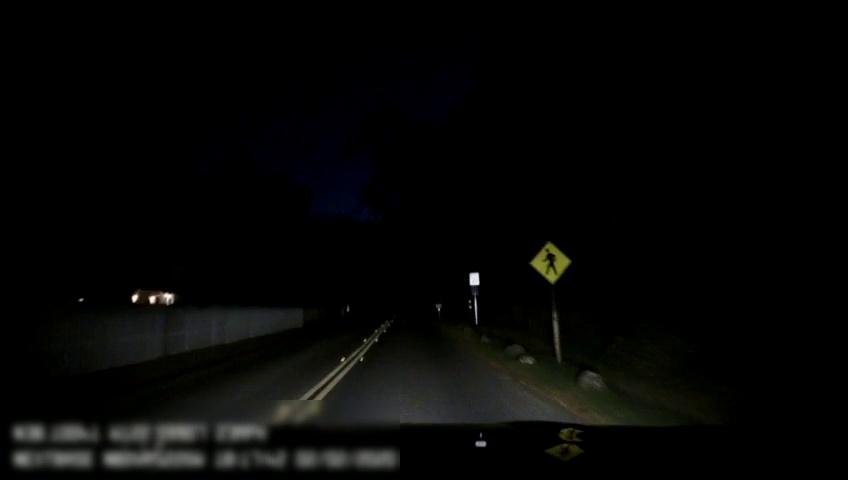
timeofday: Night
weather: Other
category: Drivable Space
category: Lanes | Opposite Lane
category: Lanes | Current Lane
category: Traffic | Signs
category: Traffic | Signs